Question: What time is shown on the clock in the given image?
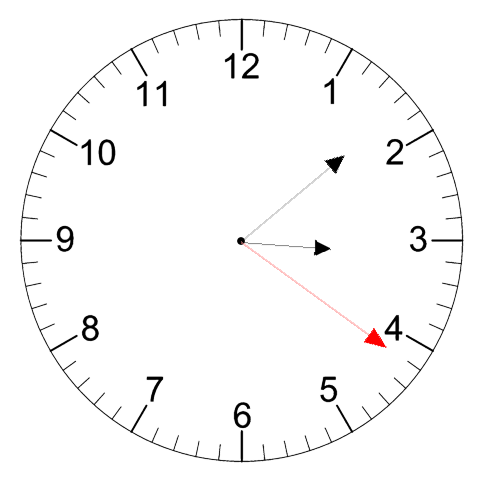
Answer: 03:08:21